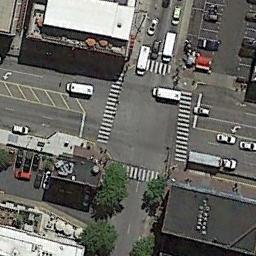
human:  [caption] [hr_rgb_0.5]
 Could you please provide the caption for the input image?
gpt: There are many moving and waiting vehicles on the road at the intersection, Many buildings and some trees around the intersection .

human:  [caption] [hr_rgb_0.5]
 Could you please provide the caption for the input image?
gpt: An intersection with normal traffic is between some buildings and a parking lot .

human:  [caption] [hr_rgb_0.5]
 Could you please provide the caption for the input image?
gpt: There are houses and trees near the crossroads .

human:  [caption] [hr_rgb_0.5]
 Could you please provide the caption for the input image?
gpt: There are many buildings of different shapes and sizes beside the intersection .

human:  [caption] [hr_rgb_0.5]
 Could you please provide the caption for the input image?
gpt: There are two parking lots and two black buildings beside the intersection .